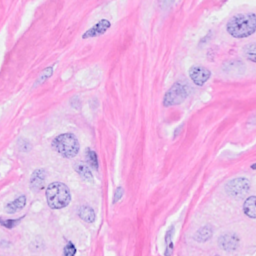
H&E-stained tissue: Breast